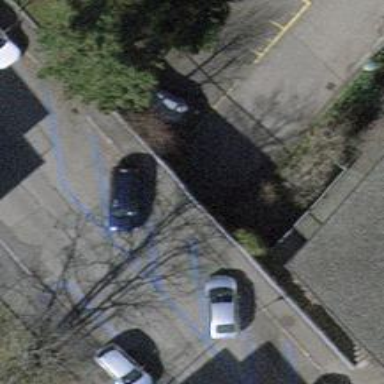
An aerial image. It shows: Bollard barrier.